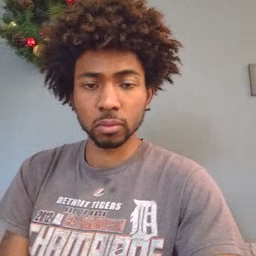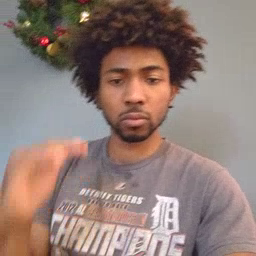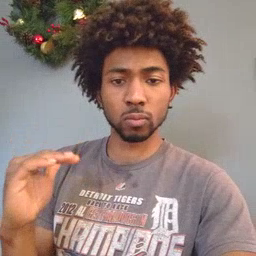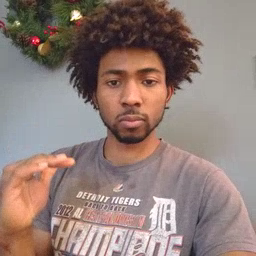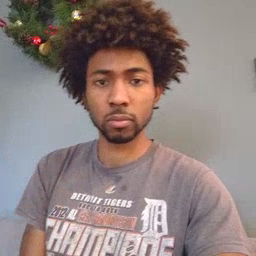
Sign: child